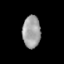
Tissue: skin
Cell type: Others
Senescence score: 0.9135
Nuclear area (px): 568
Mean DAPI intensity: 159.187